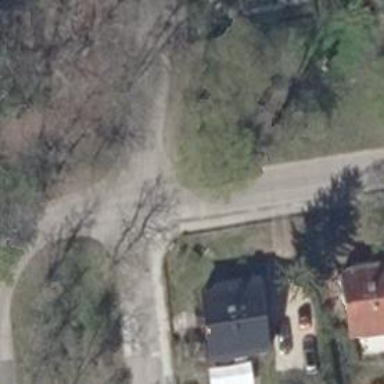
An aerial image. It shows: Residential road surfaced with concrete plates.